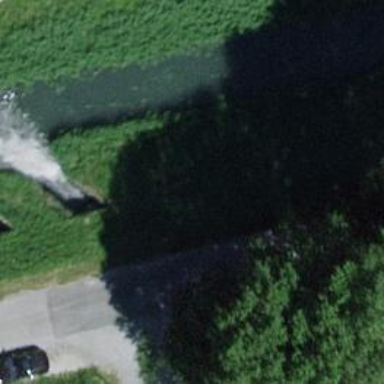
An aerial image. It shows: Culvert tunnel under ditch.